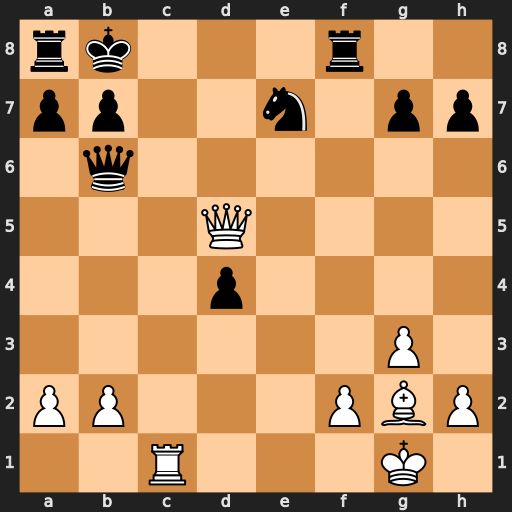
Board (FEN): rk3r2/pp2n1pp/1q6/3Q4/3p4/6P1/PP3PBP/2R3K1
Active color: w
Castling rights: -
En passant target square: -
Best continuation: Qe5+ Qd6 Qxd6#